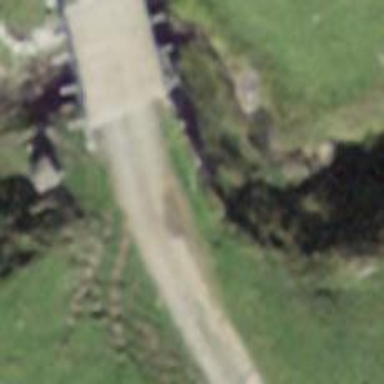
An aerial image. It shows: Track road on bridge.